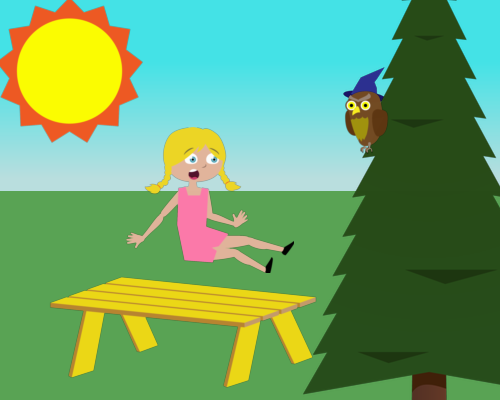
large sun on your left hand side on the right hand side at the bottom there is a pine tree and there is a owl in the point of the tree facing the left and the owl has a purple hat and on same level as the tree trunk there is a table and on the table in the middle a girl sits legs out smiling